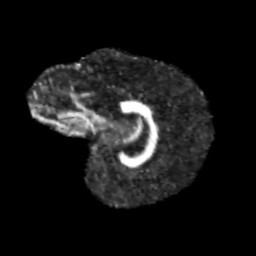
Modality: FA
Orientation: sagittal
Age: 12
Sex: female
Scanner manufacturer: siemens
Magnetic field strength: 3 T
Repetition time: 3.8 s
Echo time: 0.07 s